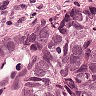
Metastatic tissue present: yes